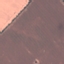
Label: AnnualCrop